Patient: sex F, age 41
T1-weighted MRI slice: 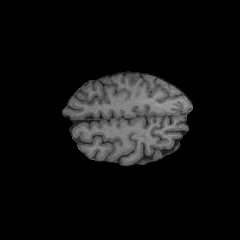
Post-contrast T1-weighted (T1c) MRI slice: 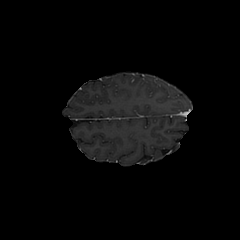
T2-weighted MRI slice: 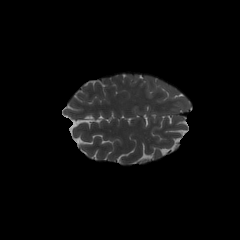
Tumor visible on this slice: no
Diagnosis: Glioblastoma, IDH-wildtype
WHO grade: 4